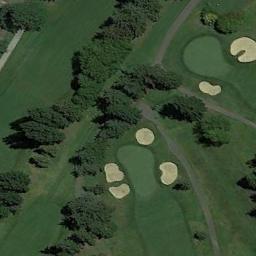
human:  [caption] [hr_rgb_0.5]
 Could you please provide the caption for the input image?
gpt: The golf course has some fairways, Roads, Sandpits and some barrier trees are on both sides of the fairways .

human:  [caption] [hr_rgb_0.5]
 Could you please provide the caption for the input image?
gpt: There are a few bunkers and a few paths on the large green lawn on the golf course and many trees .

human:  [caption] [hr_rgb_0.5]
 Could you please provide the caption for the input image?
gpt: The picture shows a road with a nearly 180-degree turn .

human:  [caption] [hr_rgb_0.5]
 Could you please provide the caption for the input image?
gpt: Many trees are near the golf course .

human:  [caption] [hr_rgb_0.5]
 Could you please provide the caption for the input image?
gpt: There are six bunkers on the golf course .